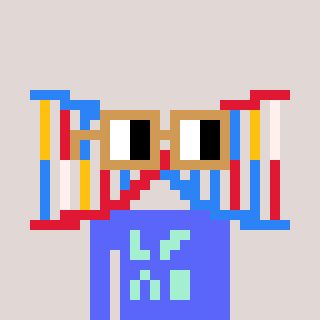
a pixel art character with square brown glasses, a dna-shaped head and a purple-colored body on a warm background